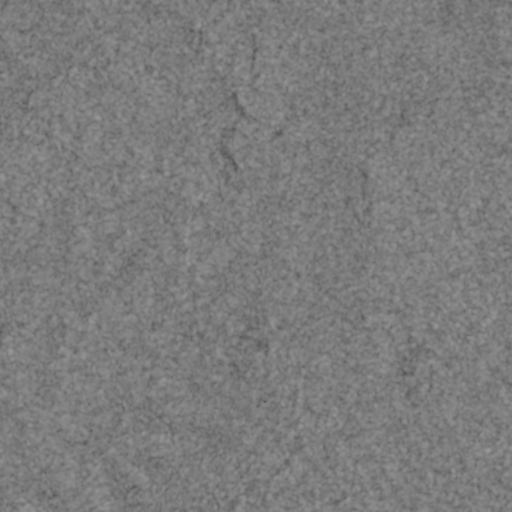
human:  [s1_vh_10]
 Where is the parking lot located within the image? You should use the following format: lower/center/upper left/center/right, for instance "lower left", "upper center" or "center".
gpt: The parking lot is located in the lower center of the image.
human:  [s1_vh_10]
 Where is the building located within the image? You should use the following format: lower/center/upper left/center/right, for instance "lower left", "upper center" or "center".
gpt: The building is located in the center left of the image.
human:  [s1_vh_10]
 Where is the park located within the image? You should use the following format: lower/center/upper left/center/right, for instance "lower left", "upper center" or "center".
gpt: There is no park in the image.

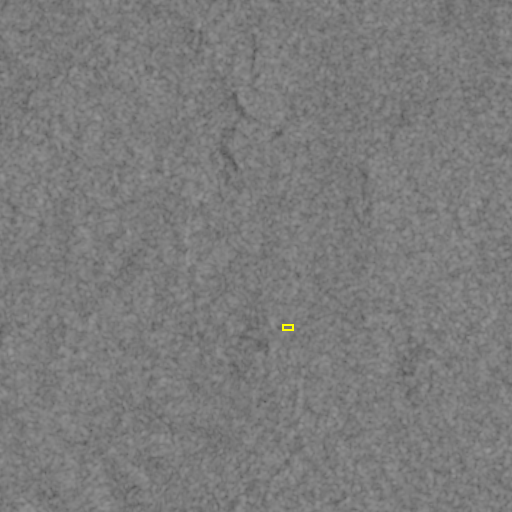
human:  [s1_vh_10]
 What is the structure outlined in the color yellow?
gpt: The structure outlined in yellow is a parking lot.
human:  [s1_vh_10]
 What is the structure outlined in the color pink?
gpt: There is no pink outline.